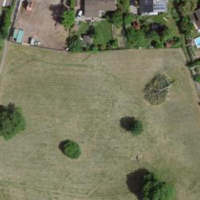
EUNIS habitat code: 55
Species observed at this site:
Lolium perenne
Arrhenatherum elatius
Silene latifolia
Cantharis livida
Colias croceus
Fagus sylvatica
Cyaniris semiargus
Hedera helix
Phaneroptera nana